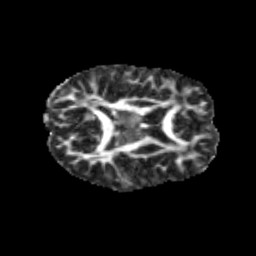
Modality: FA
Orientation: axial
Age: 10
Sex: male
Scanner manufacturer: siemens
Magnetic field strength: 3 T
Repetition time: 3.8 s
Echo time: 0.07 s